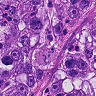
Metastatic tissue present: yes